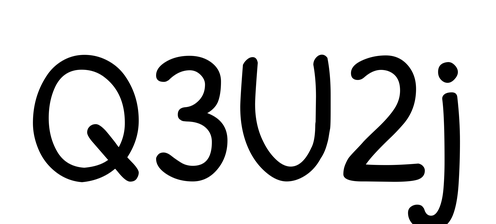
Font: PatrickHand-Regular